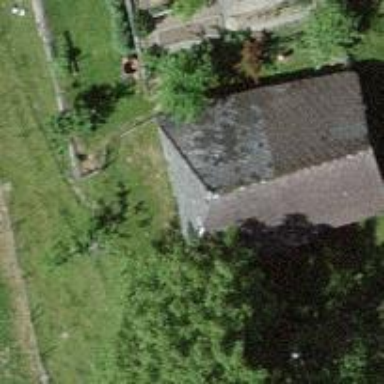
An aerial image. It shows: Barn.